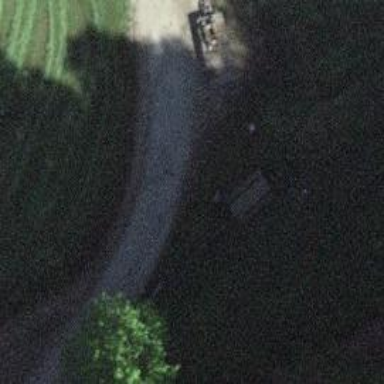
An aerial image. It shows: Picnic table located in leisure land area.